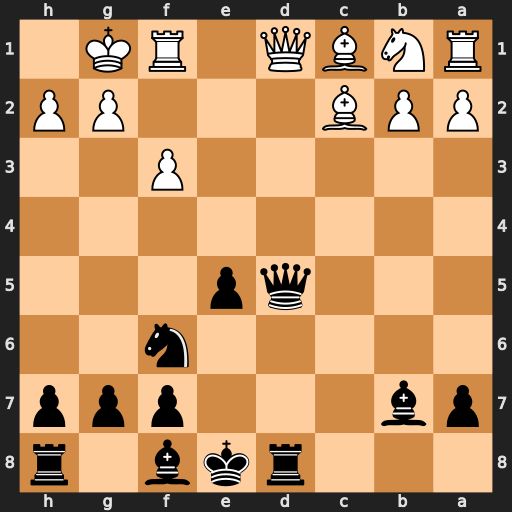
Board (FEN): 3rkb1r/pb3ppp/5n2/3qp3/8/5P2/PPB3PP/RNBQ1RK1
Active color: b
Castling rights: k
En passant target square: -
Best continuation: Qc5+ Kh1 Rxd1